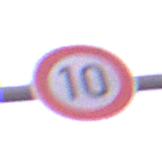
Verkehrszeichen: Geschwindigkeit10
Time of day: SunriseSunset
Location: Outdoor (Nature)
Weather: PartlyCloudy
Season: NotSpecified
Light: Natural